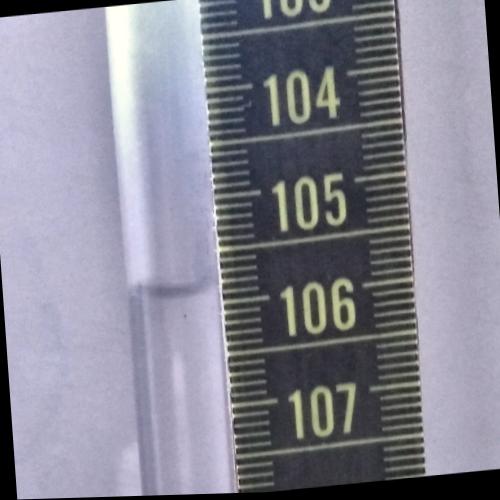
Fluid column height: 105.9 cm